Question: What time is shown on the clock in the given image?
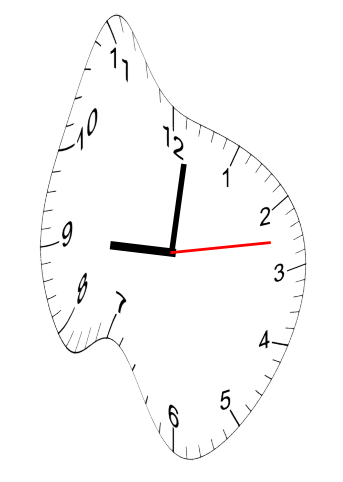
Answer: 09:01:13